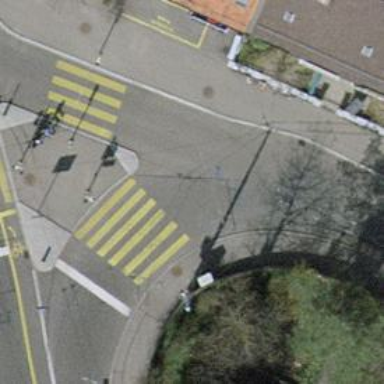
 there are traffic signals and zebra crossing."